Platform: macOS
Application: Chrome
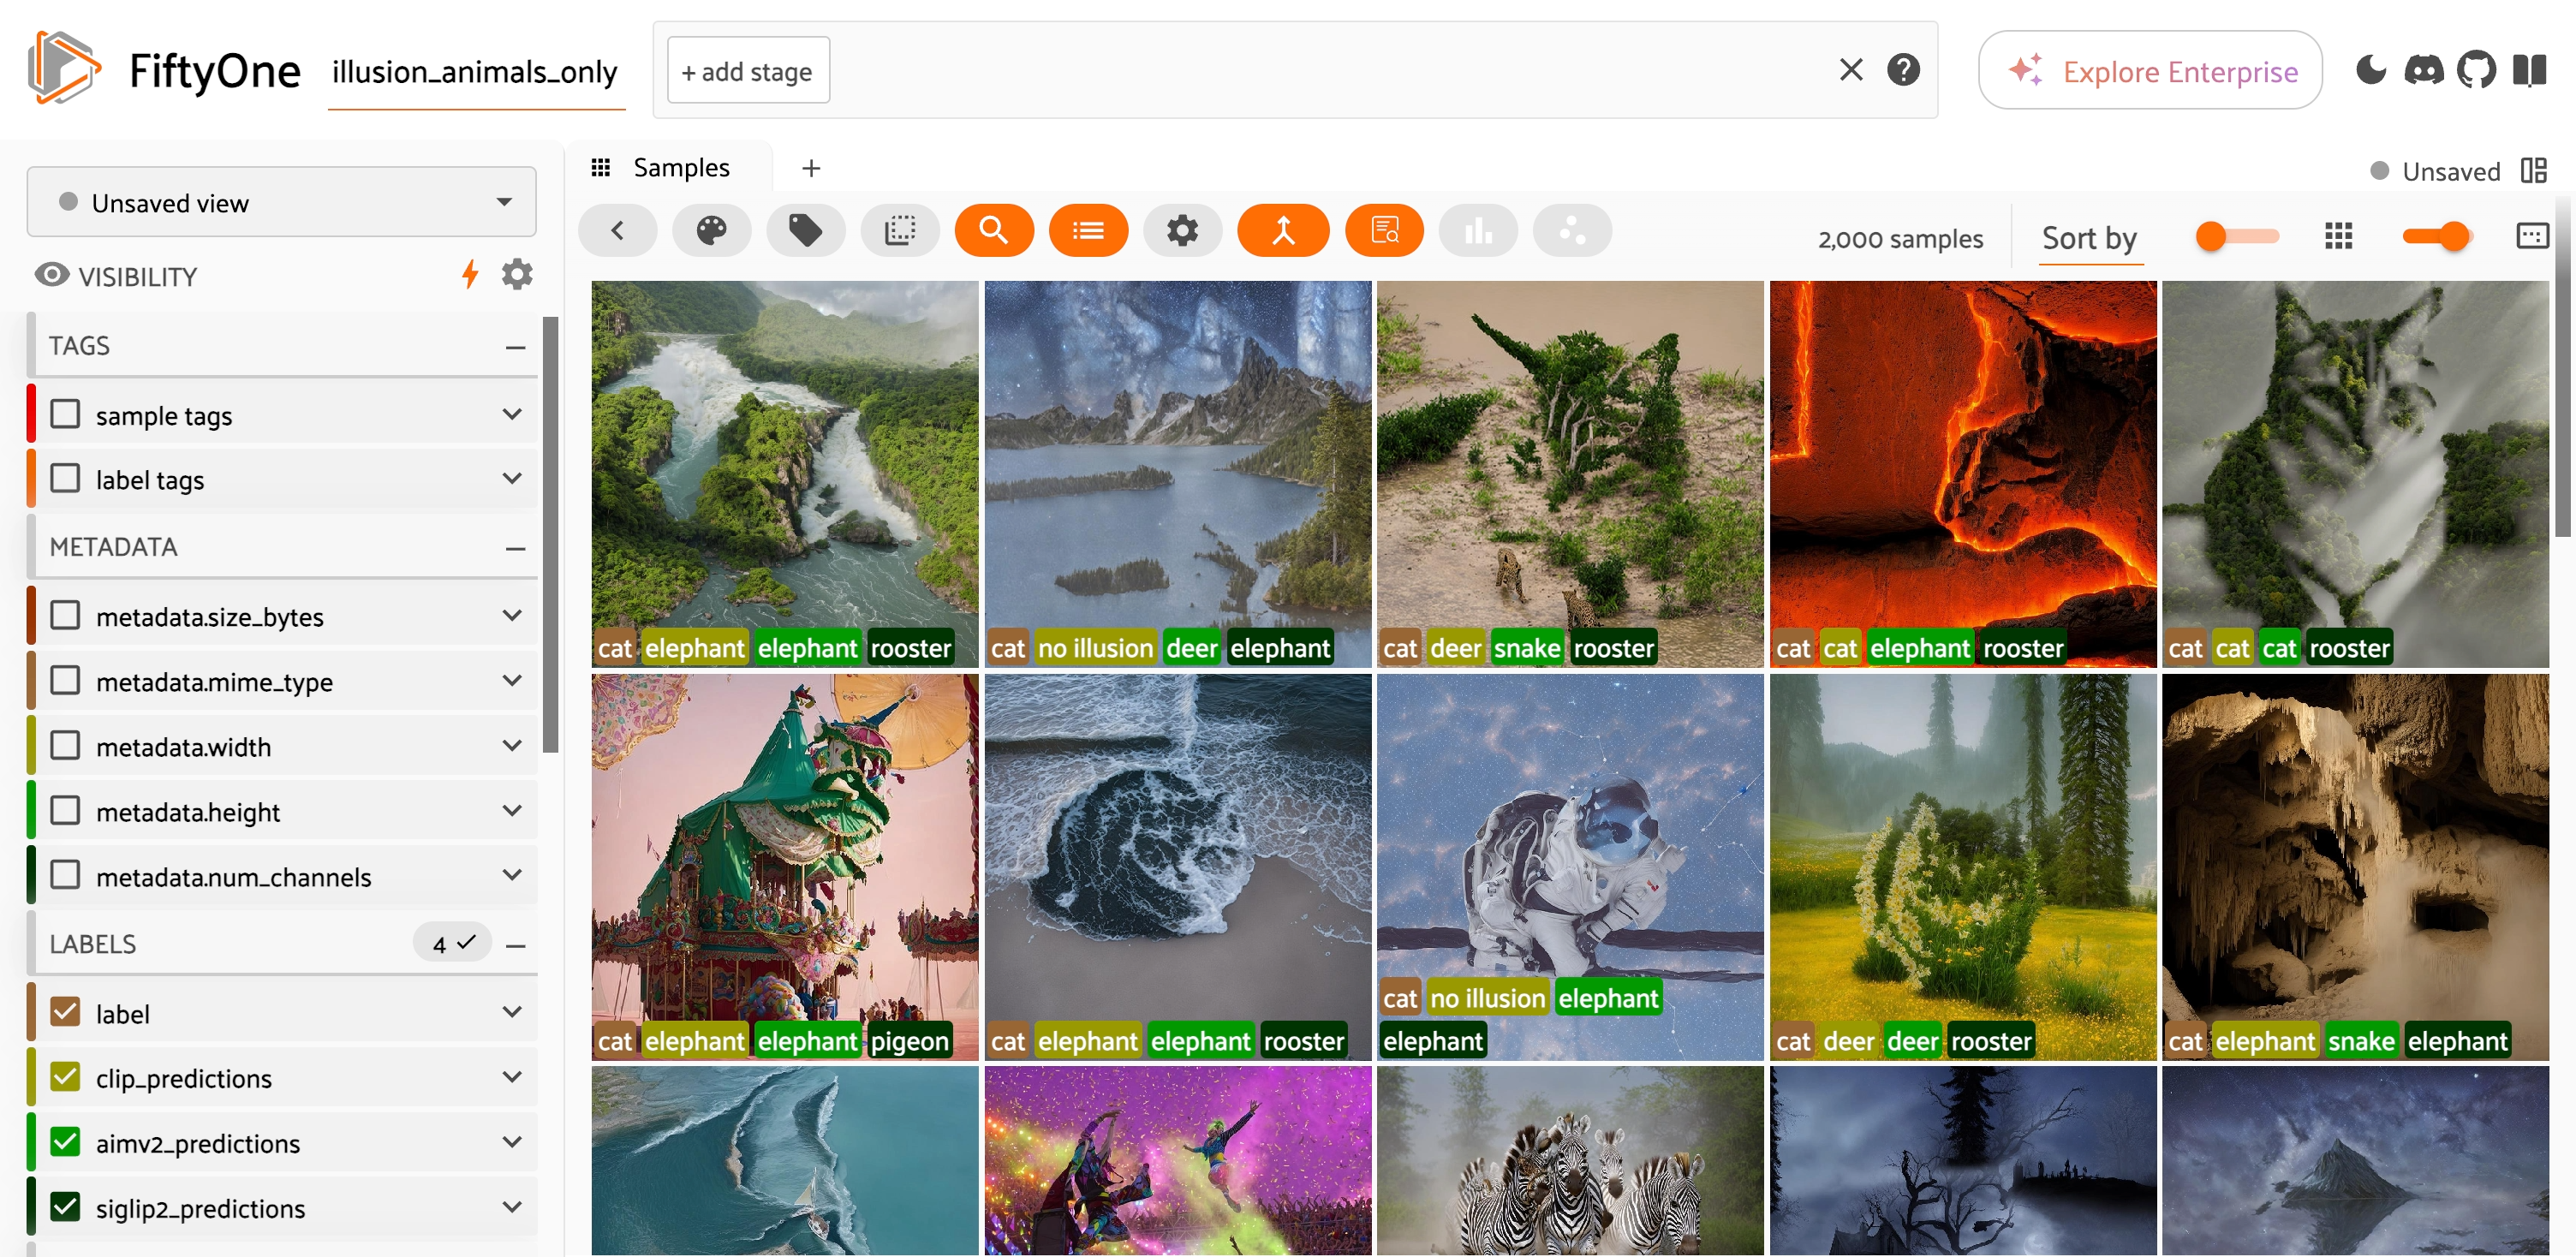
task_description: Where can I find the name of this dataset?
action_type: hover
element_info: Text
steps_since_start: 1